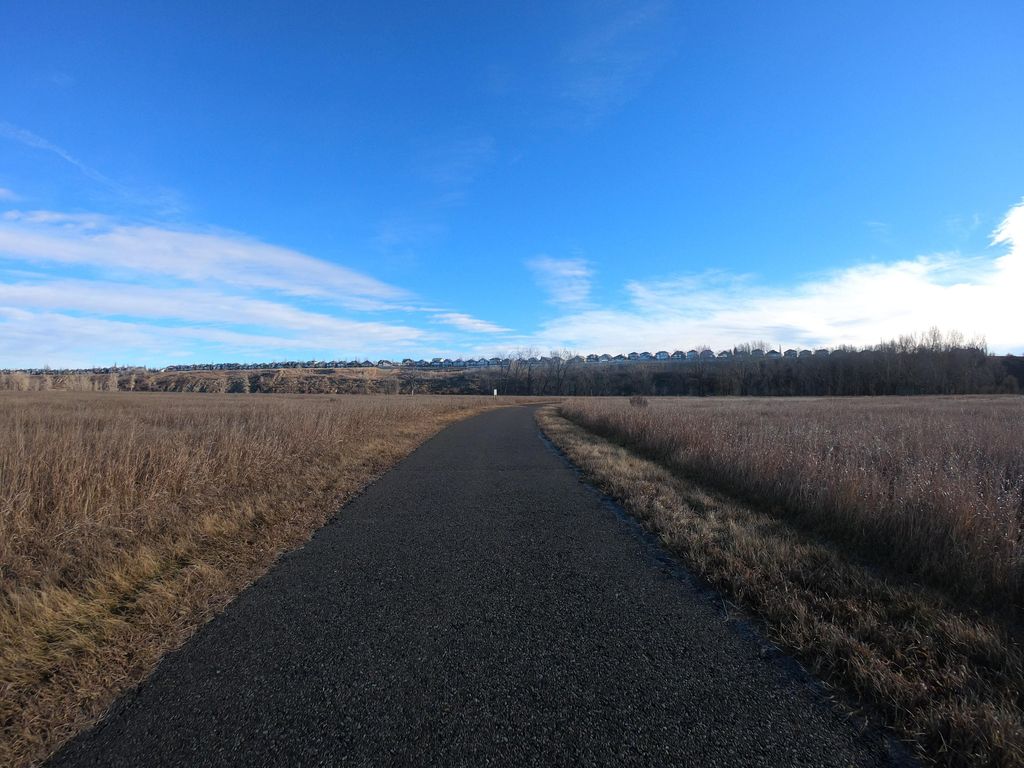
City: calgary